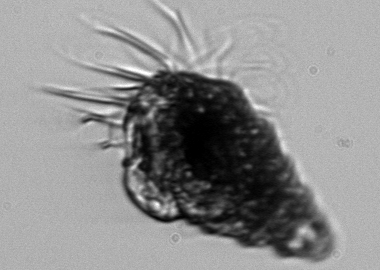
Label: Laboea_strobila